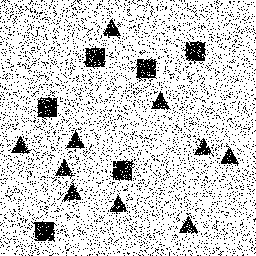
Squares: 6
Triangles: 10
Stars: 0
Total shapes: 16